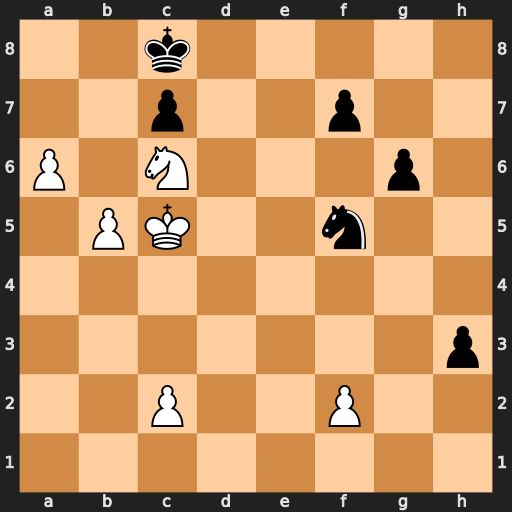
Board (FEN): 2k5/2p2p2/P1N3p1/1PK2n2/8/7p/2P2P2/8
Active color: w
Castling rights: -
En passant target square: -
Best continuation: b6 Nd6 Ne7+ Kd7 a7